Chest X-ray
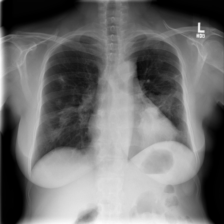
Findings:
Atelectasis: negative
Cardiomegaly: negative
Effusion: negative
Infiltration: negative
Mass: positive
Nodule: positive
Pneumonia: negative
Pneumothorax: negative
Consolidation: negative
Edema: negative
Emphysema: negative
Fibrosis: negative
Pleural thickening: negative
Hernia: negative